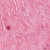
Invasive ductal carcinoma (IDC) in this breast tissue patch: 0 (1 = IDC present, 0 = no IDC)